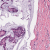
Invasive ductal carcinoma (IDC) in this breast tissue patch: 1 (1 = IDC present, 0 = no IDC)